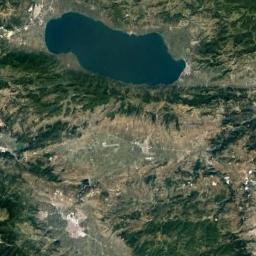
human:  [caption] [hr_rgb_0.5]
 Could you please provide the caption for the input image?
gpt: The lake lies in a mountainous area covered with some vegetation and the water is blue .

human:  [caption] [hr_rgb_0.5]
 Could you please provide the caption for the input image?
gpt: The lake is very blue .

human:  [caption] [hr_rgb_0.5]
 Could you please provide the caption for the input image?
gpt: An irregular blue-blue lake is surrounded by yellow-brown mountains with sparse green vegetation .

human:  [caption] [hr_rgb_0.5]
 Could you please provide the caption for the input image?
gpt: There are many trees around the lake .

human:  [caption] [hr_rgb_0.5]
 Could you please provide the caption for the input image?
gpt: There are green forest and some brown bare land around the lake .